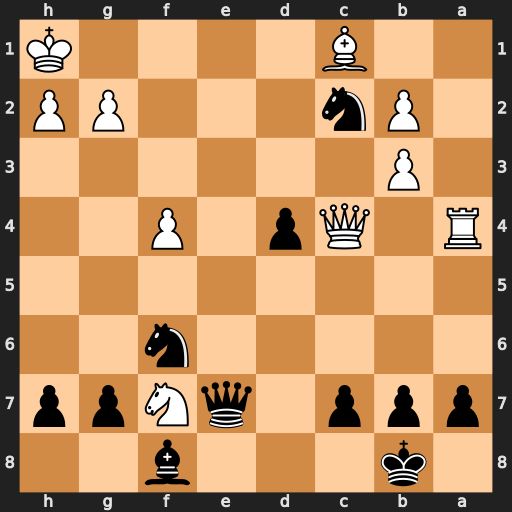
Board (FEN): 1k3b2/ppp1qNpp/5n2/8/R1Qp1P2/1P6/1Pn3PP/2B4K
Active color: b
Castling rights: -
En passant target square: -
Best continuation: Qe1+ Qf1 Qxf1#